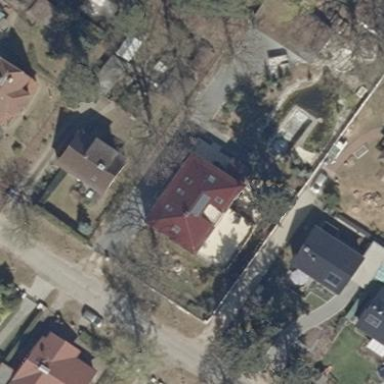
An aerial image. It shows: House with hipped roof.